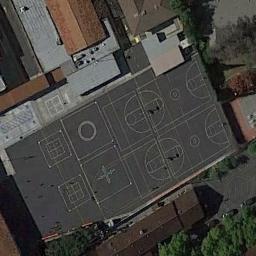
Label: basketball_court